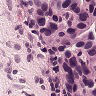
Metastatic tissue present: yes